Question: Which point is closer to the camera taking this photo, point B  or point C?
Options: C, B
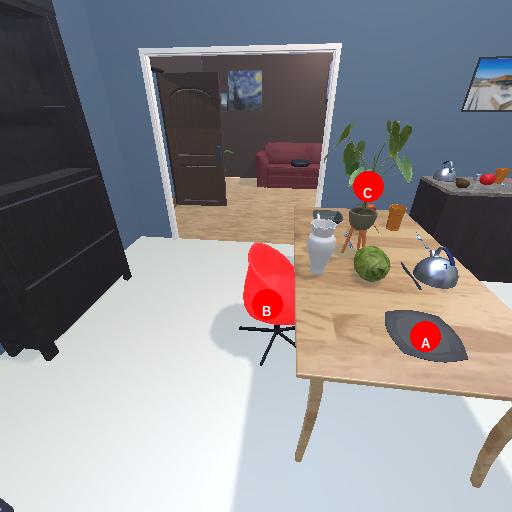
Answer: C